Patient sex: M
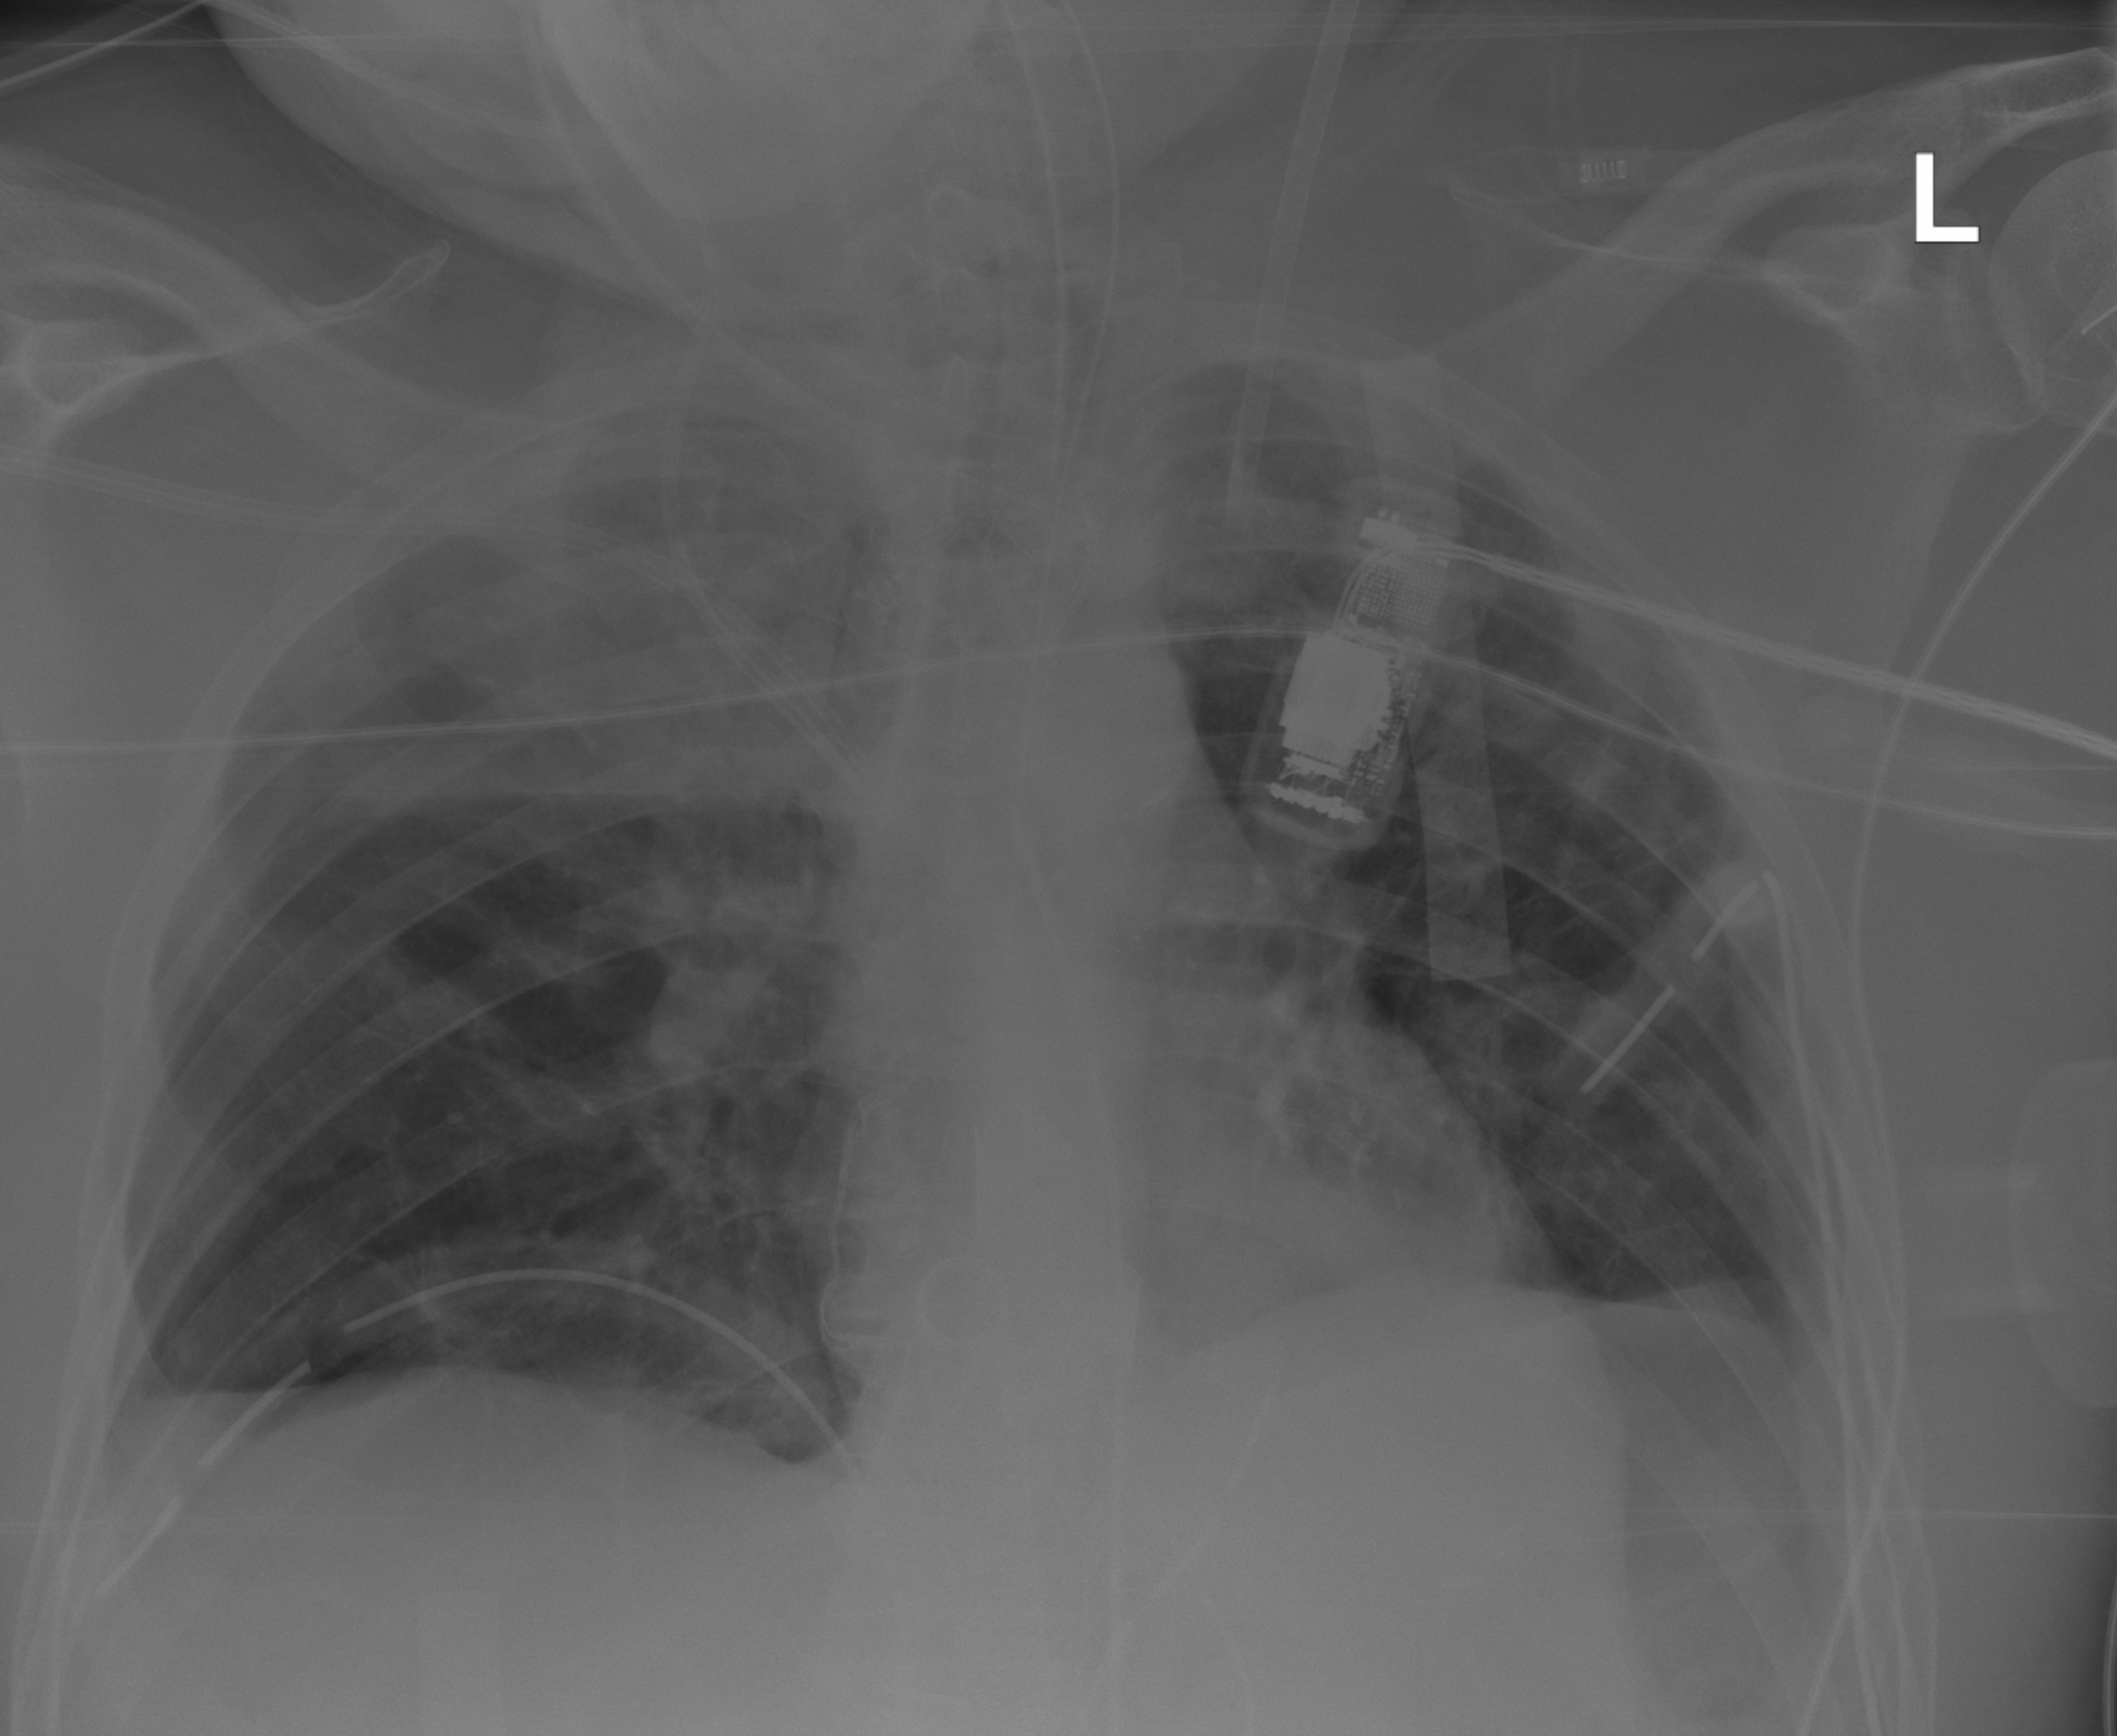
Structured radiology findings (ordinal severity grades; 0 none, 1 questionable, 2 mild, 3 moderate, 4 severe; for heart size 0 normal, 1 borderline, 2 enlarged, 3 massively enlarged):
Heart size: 0
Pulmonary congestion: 2
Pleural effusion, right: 0
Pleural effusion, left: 2
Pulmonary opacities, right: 2
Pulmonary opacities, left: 0
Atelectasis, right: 0
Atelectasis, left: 0